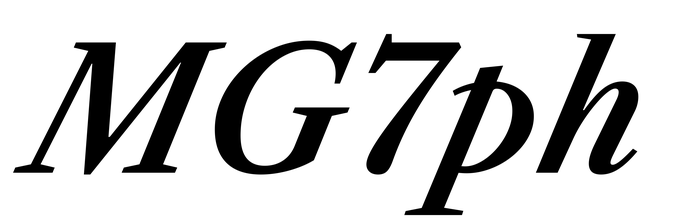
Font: LibreCaslonText-Italic_SemiBold_Italic